Question: I'm trying to make a rounded button using '-webkit-border-radius'
This gives me this button (in Safari):

You can see that the background color overflows in the rounding. I tried changing border size and radius, but it doesn't help. Is this a rendering bug with Safari or something?
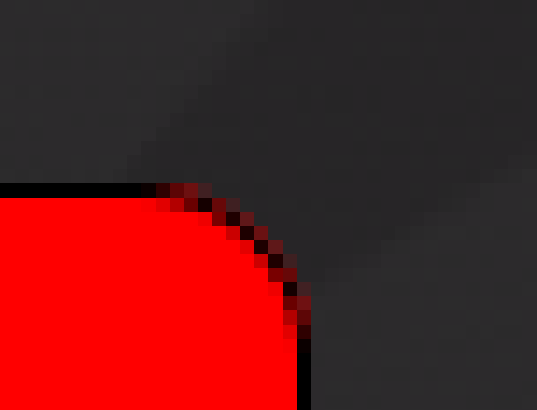
Answer: It's addressed here on <URL> Mike Harding's blog:
'''
-webkit-background-clip: padding-box;
'''